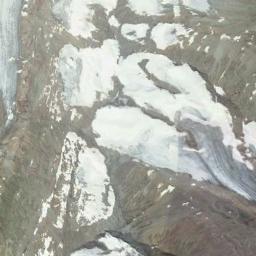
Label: snowberg